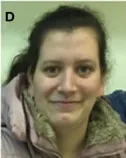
(D) Face of the sister (III-3) with almost no dysmorphic features.
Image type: medical_photograph (other_medical_photograph)